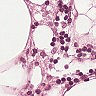
Metastatic tissue present: no